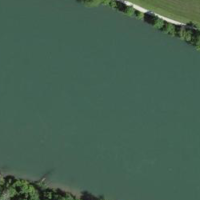
EUNIS habitat code: 15
Species observed at this site:
Alnus glutinosa